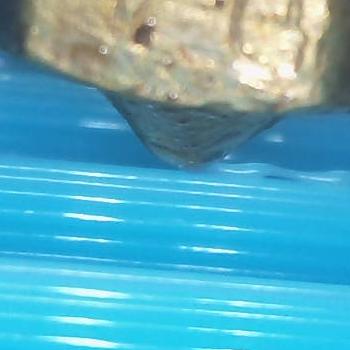
Flow rate: 42%